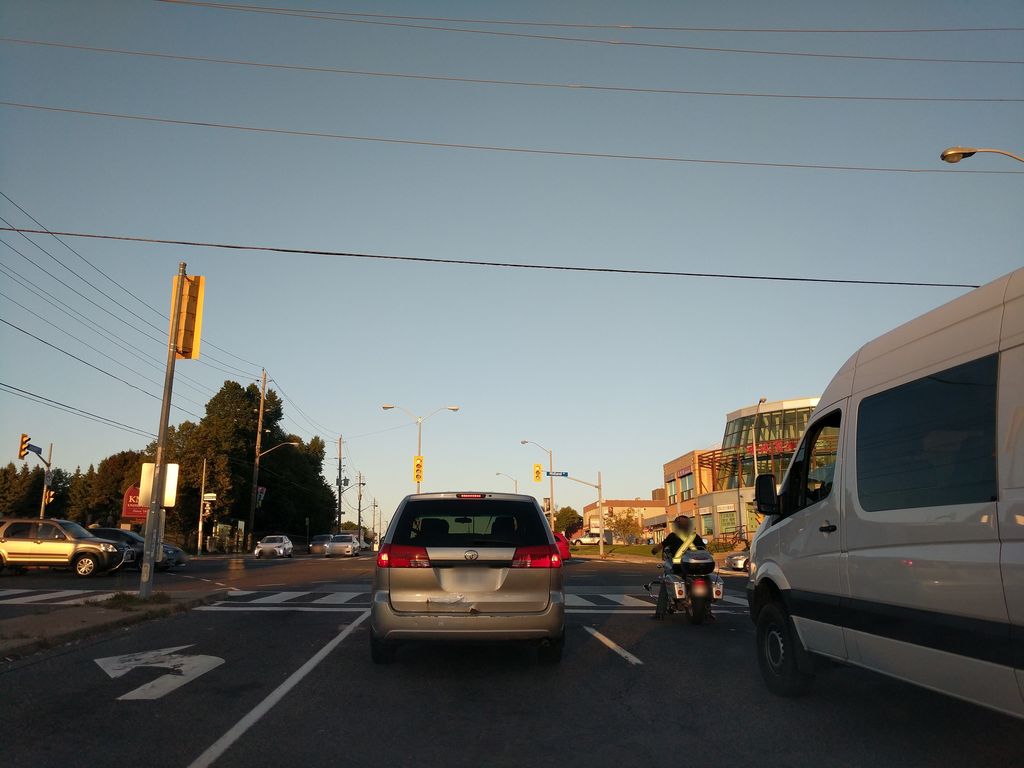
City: toronto